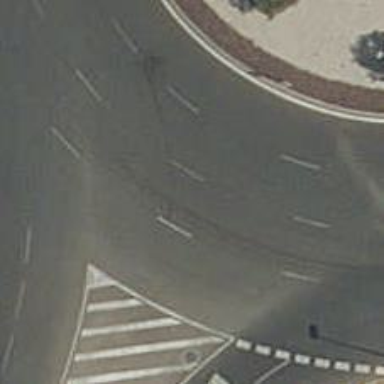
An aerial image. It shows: Residential road with asphalt surface leading to roundabout.